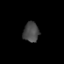
Tissue: prostate
Cell type: NK cells
Senescence score: 0.1706
Nuclear area (px): 305
Mean DAPI intensity: 72.289